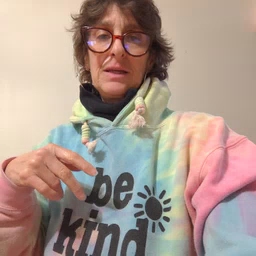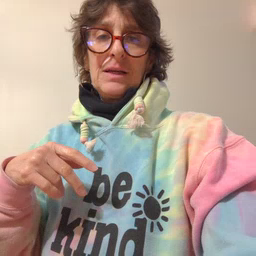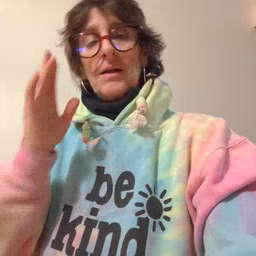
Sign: nap